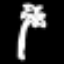
Label: palm tree